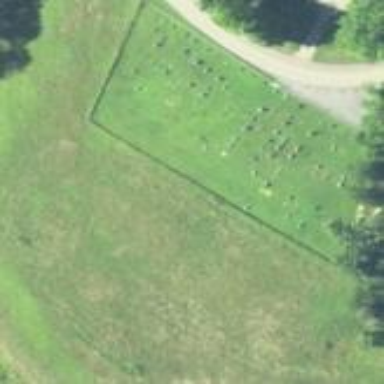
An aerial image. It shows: Cemetery.